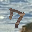
Label: 7